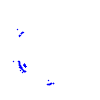
Particle: pion